Question: this is the heatmap of the question. Each task can only be assigned to one person, and each person can only be assigned one task. How to allocate to maximize total profit? (all profits are multiples of ten), and output the maximum profit.
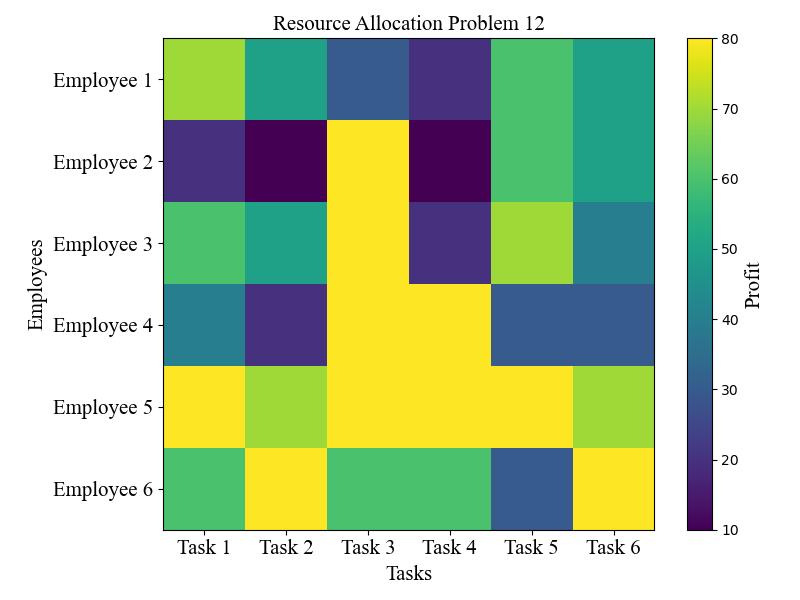
Answer: 450